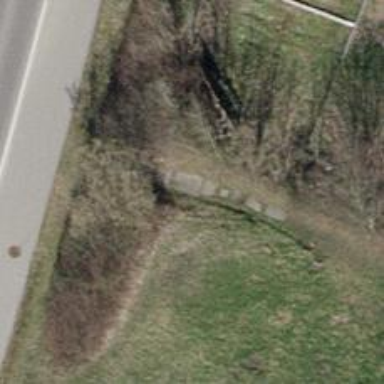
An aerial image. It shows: Unpaved steps.